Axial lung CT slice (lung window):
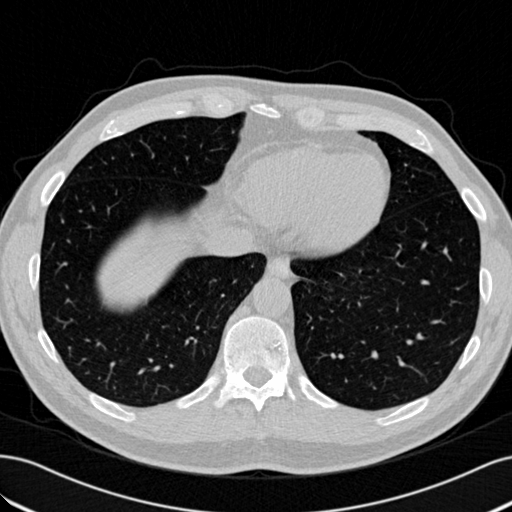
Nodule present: no